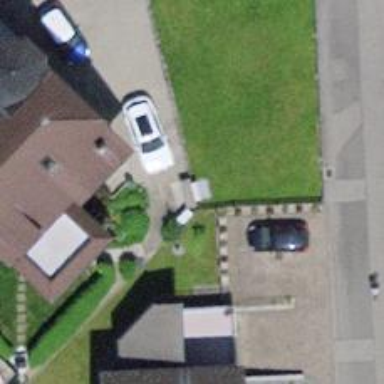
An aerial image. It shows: Street cabinet.